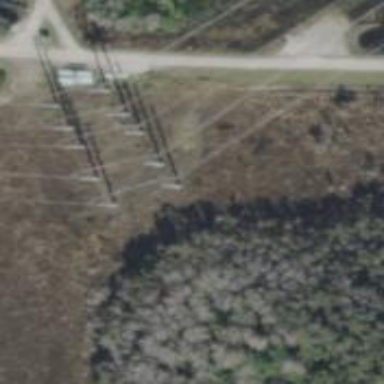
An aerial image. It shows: Power pole.